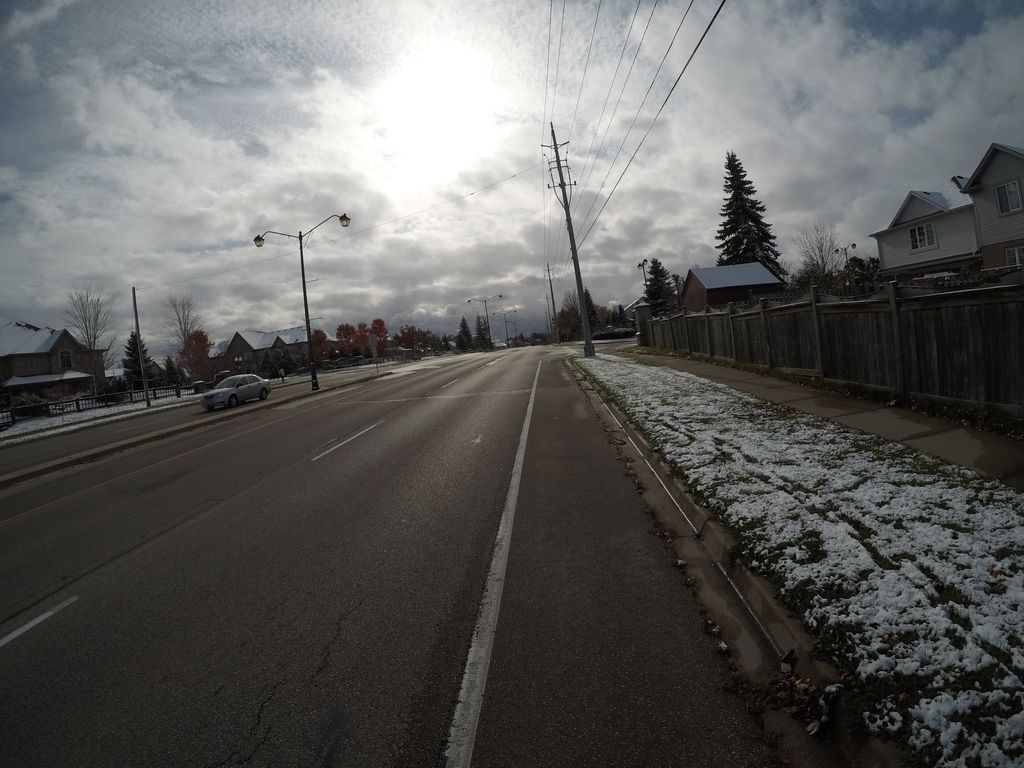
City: kitchener-waterloo